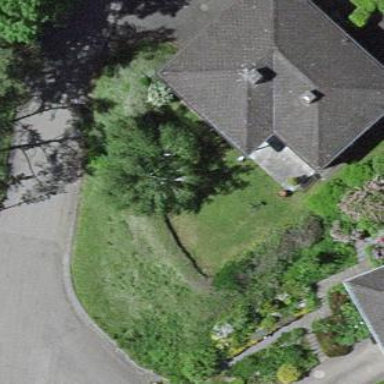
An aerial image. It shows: Simple and straightforward house.